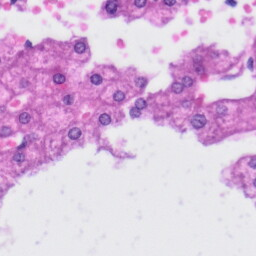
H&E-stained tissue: Liver